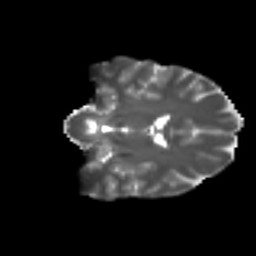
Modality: T2w
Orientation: coronal
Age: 27
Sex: female
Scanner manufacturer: ge
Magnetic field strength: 3 T
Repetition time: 7.8 s
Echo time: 0.0606 s